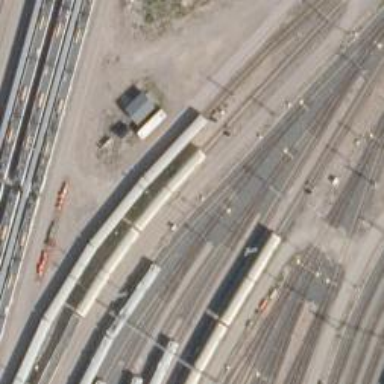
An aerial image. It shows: Rail yard with electrified contact lines for the railway.